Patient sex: M
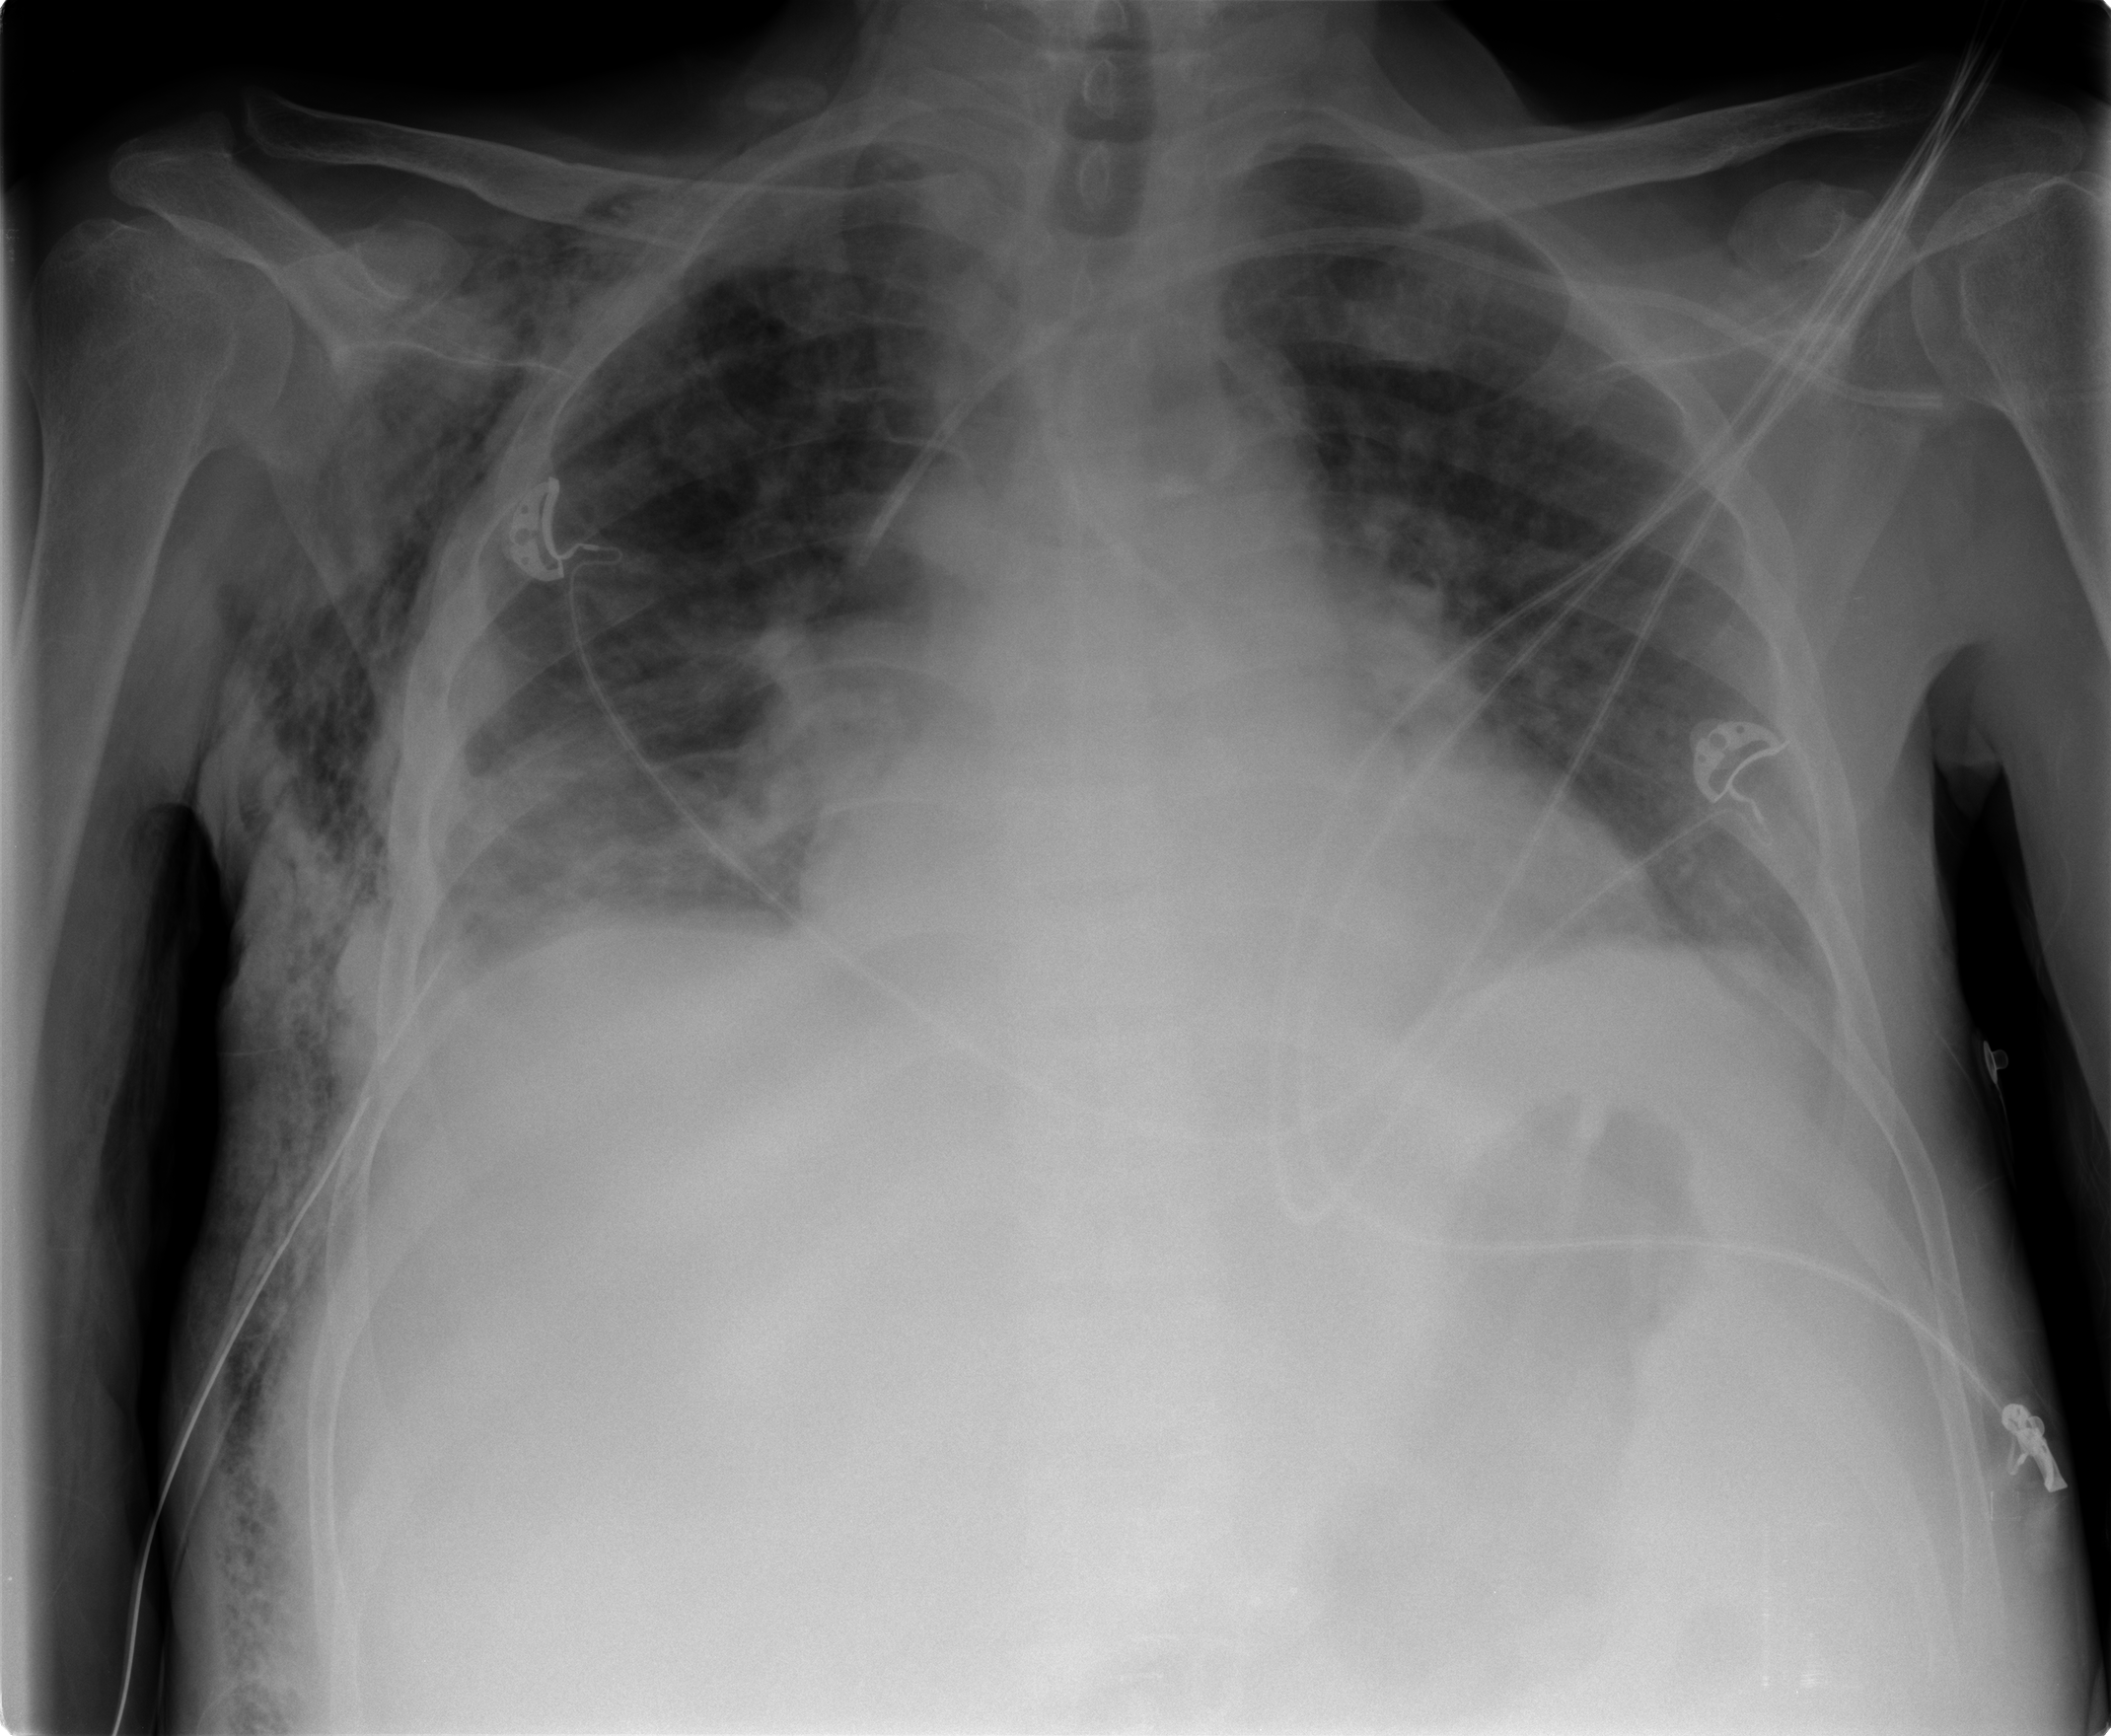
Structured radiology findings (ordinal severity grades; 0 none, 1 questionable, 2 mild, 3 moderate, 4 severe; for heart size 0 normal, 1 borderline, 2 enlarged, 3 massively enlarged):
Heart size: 2
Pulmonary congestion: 1
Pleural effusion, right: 1
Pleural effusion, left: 0
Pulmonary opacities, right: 0
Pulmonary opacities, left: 2
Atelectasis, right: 2
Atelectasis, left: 0